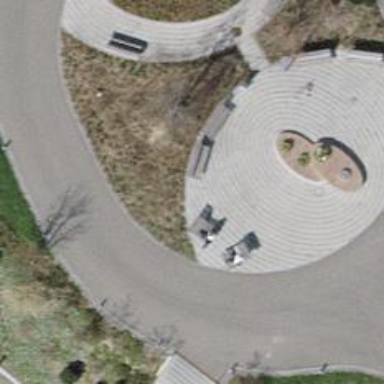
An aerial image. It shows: Brown bench.